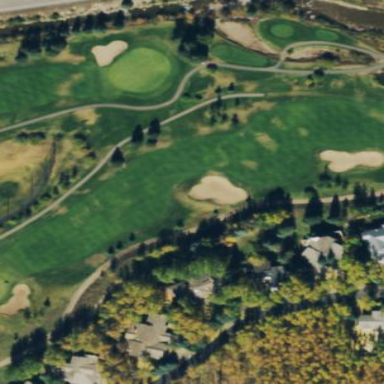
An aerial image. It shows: Golf fairway surrounded by grass.